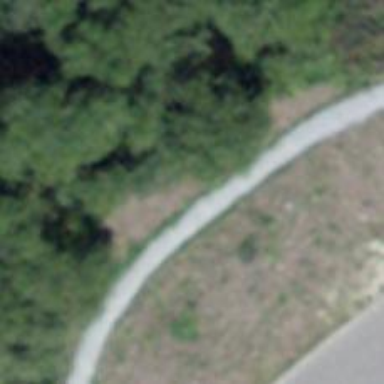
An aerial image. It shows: Ground path.